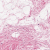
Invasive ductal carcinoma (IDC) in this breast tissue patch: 0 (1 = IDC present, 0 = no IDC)